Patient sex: M
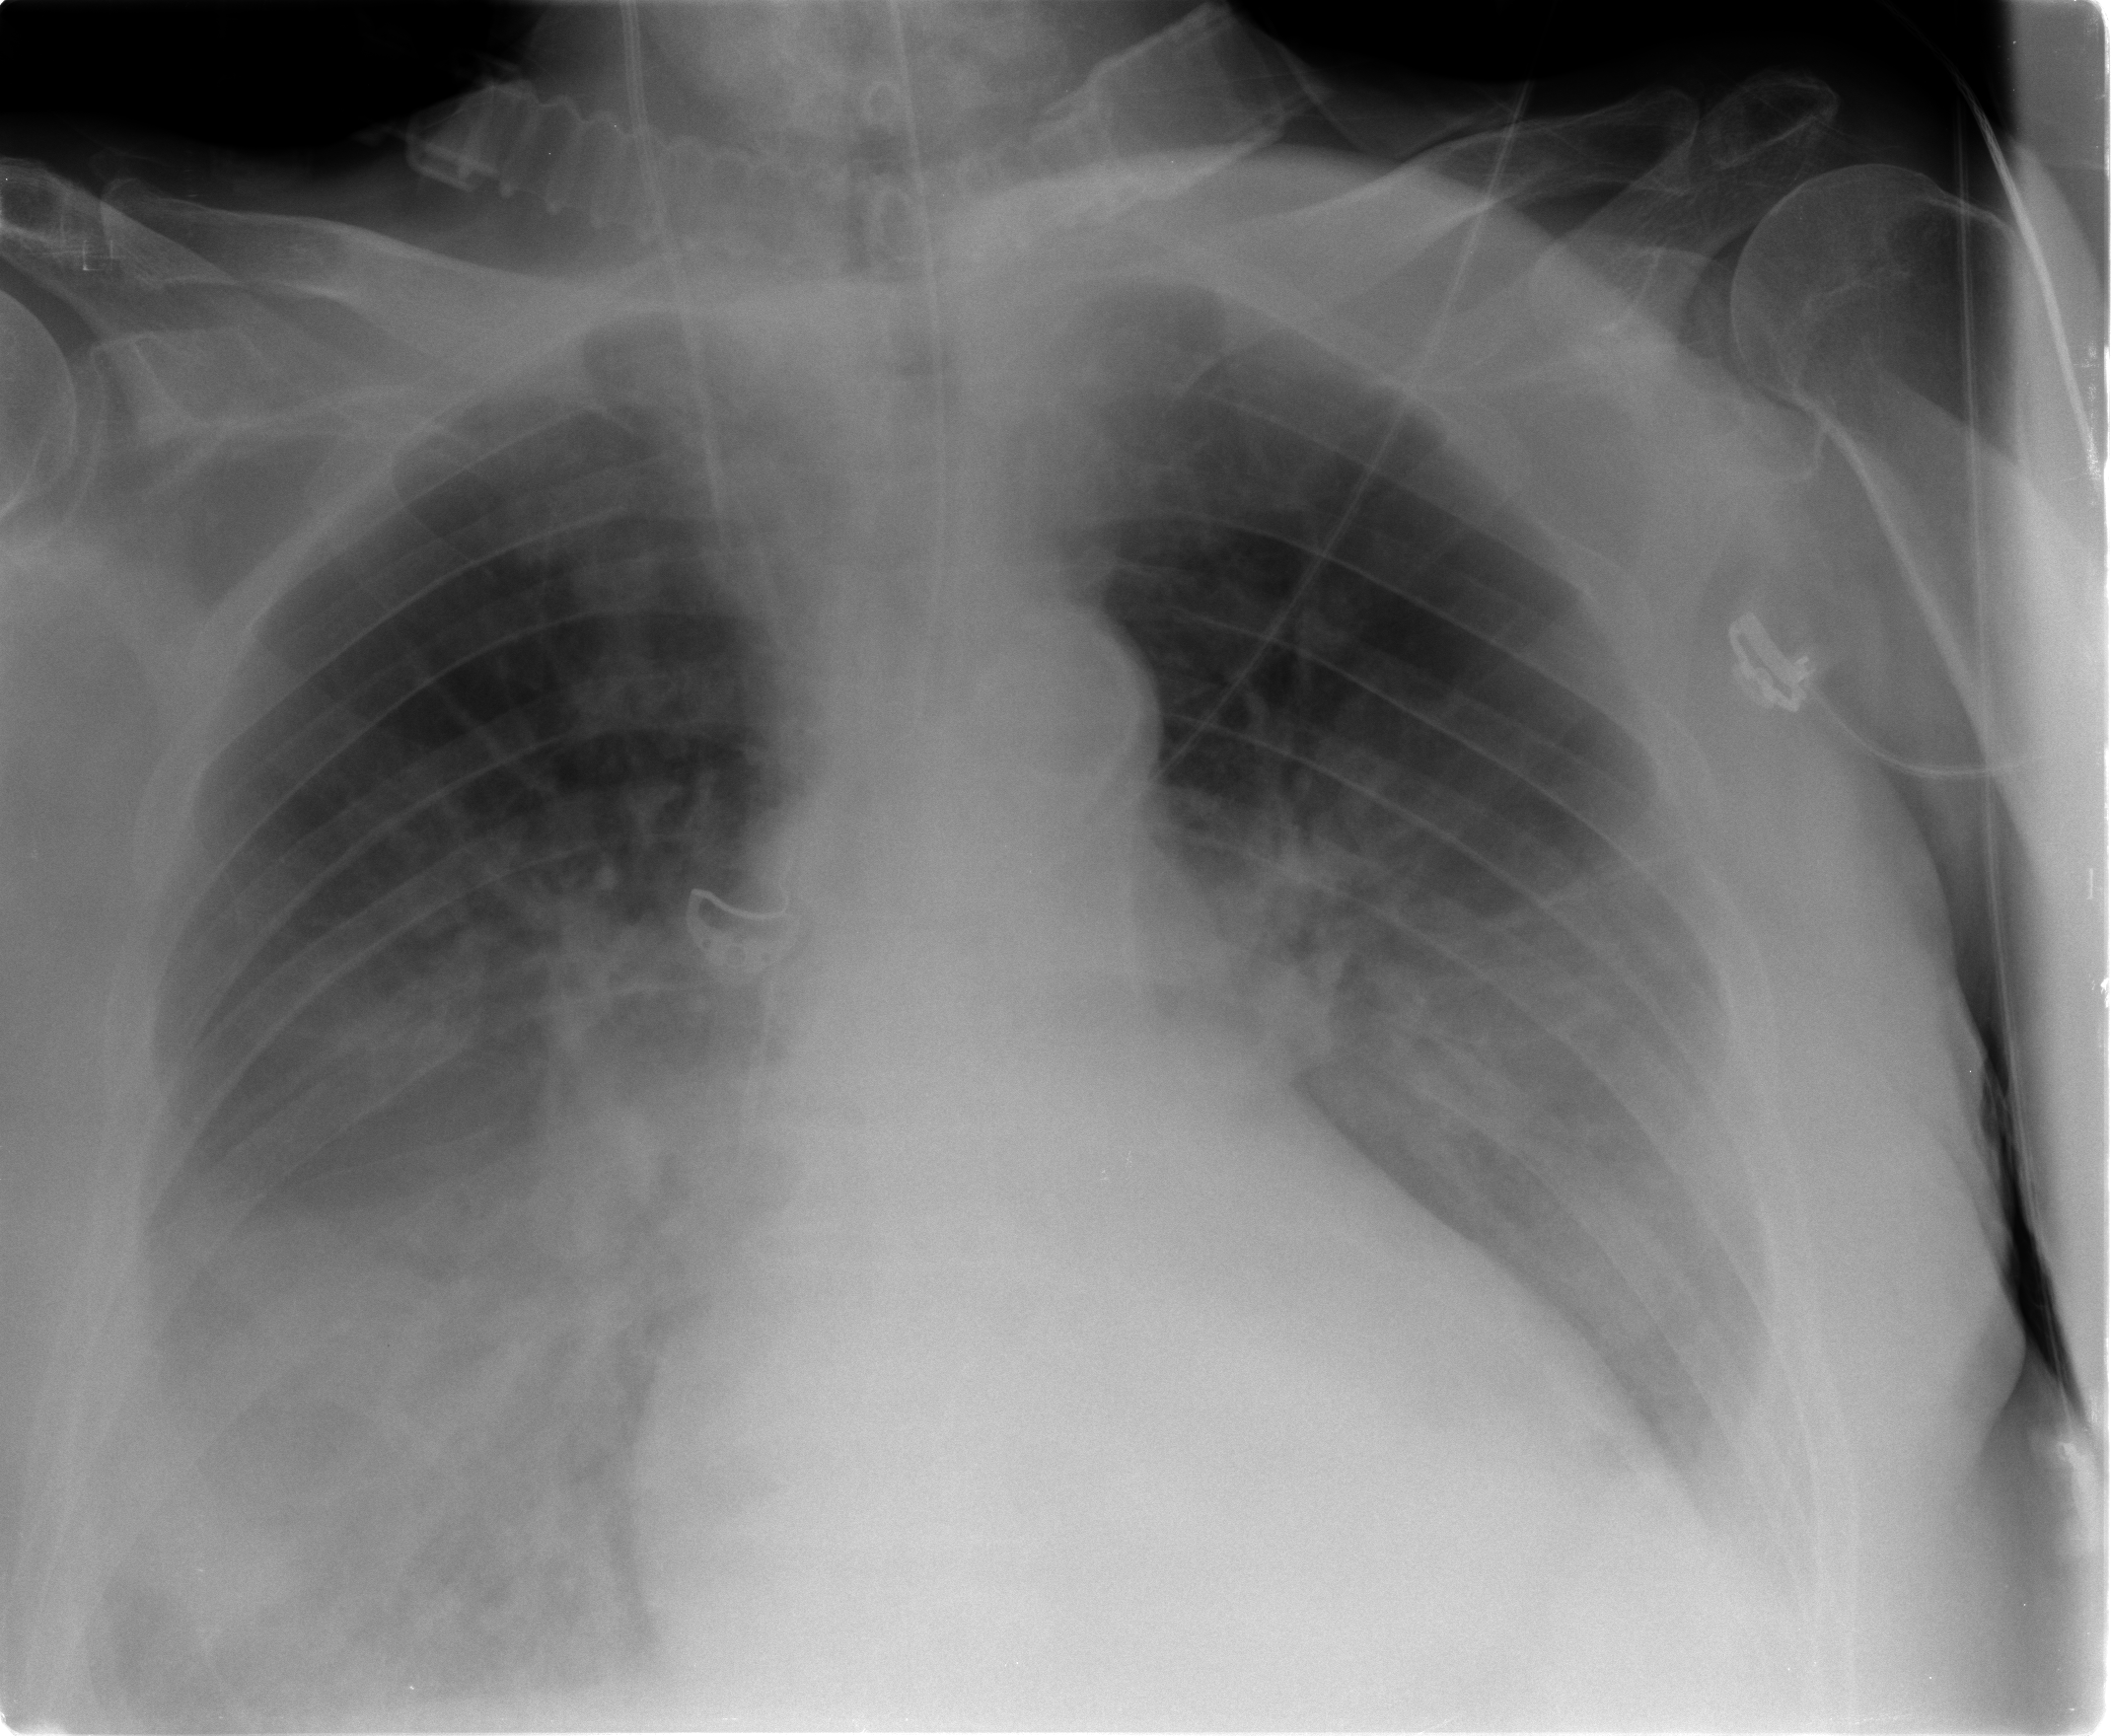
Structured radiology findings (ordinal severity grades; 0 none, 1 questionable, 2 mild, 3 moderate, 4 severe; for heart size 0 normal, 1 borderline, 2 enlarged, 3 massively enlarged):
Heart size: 2
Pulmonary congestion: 2
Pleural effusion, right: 3
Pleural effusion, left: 3
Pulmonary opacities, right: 0
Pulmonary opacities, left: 0
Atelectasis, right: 3
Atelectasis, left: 2